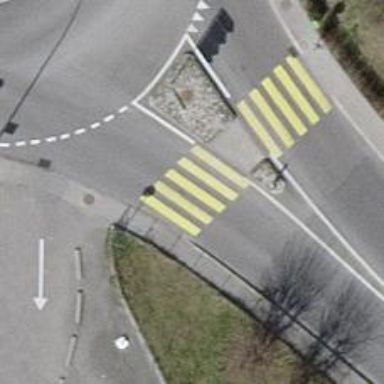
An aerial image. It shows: Uncontrolled crossing on the road.